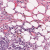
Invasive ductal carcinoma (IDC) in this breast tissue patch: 1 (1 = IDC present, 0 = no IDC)